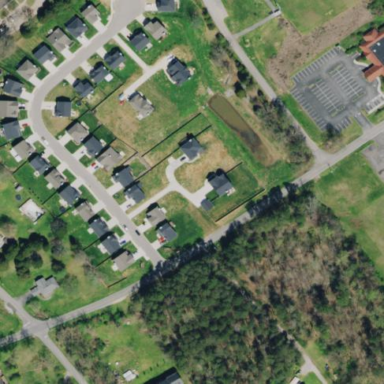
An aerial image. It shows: Residential area composed of single-family homes.